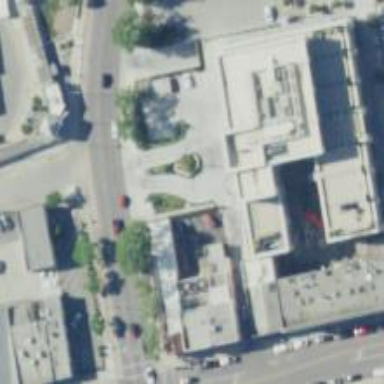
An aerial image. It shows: Government office.